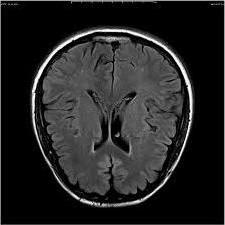
Label: notumor